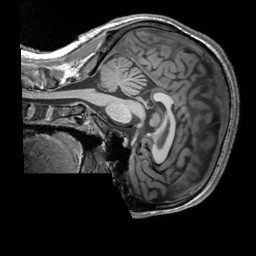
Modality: T1w
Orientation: sagittal
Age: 20
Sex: male
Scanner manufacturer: siemens
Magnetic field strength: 3 T
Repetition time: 2.3 s
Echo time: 0.00303 s